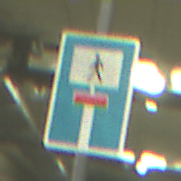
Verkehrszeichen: SackgasseFussgaengerDurchlaessig
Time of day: NotSpecified
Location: Indoor (Special)
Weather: NotSpecified
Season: NotSpecified
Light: Artificial